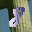
Label: 8